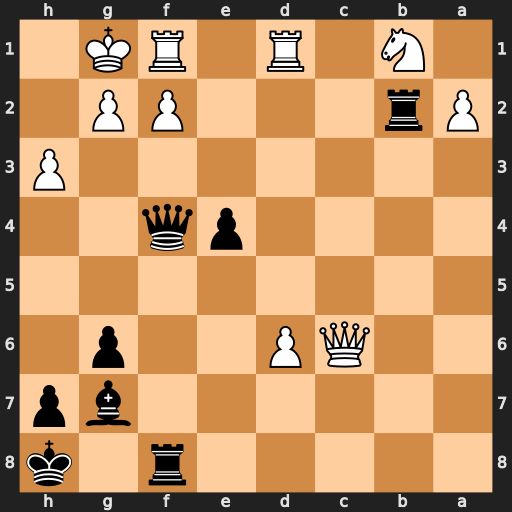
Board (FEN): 5r1k/6bp/2QP2p1/8/4pq2/7P/Pr3PP1/1N1R1RK1
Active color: b
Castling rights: -
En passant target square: -
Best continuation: Rxf2 Rxf2 Qxf2+